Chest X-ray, PA view. Patient: 15 years old, sex M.
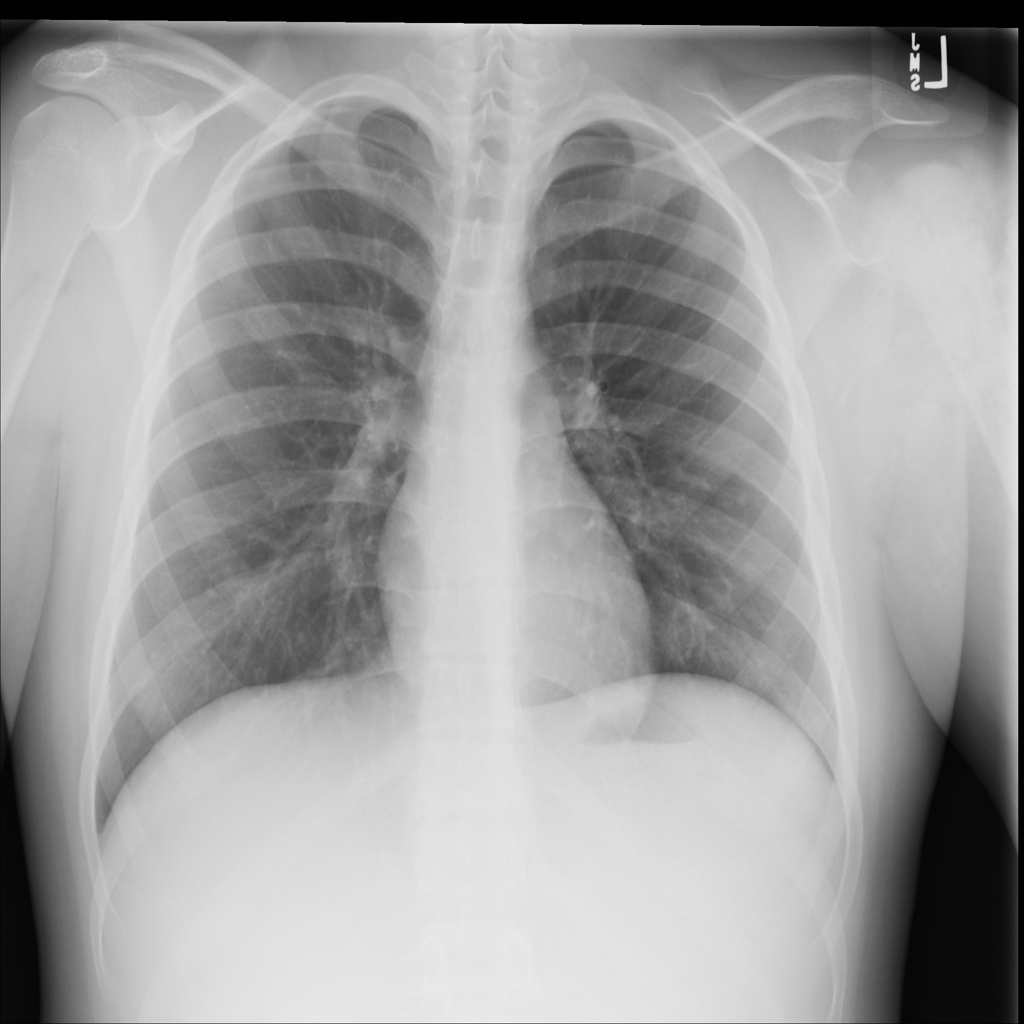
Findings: No Finding